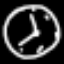
Label: clock